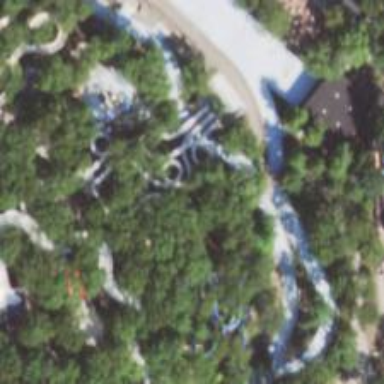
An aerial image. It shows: Bridge leading to water slide attraction.